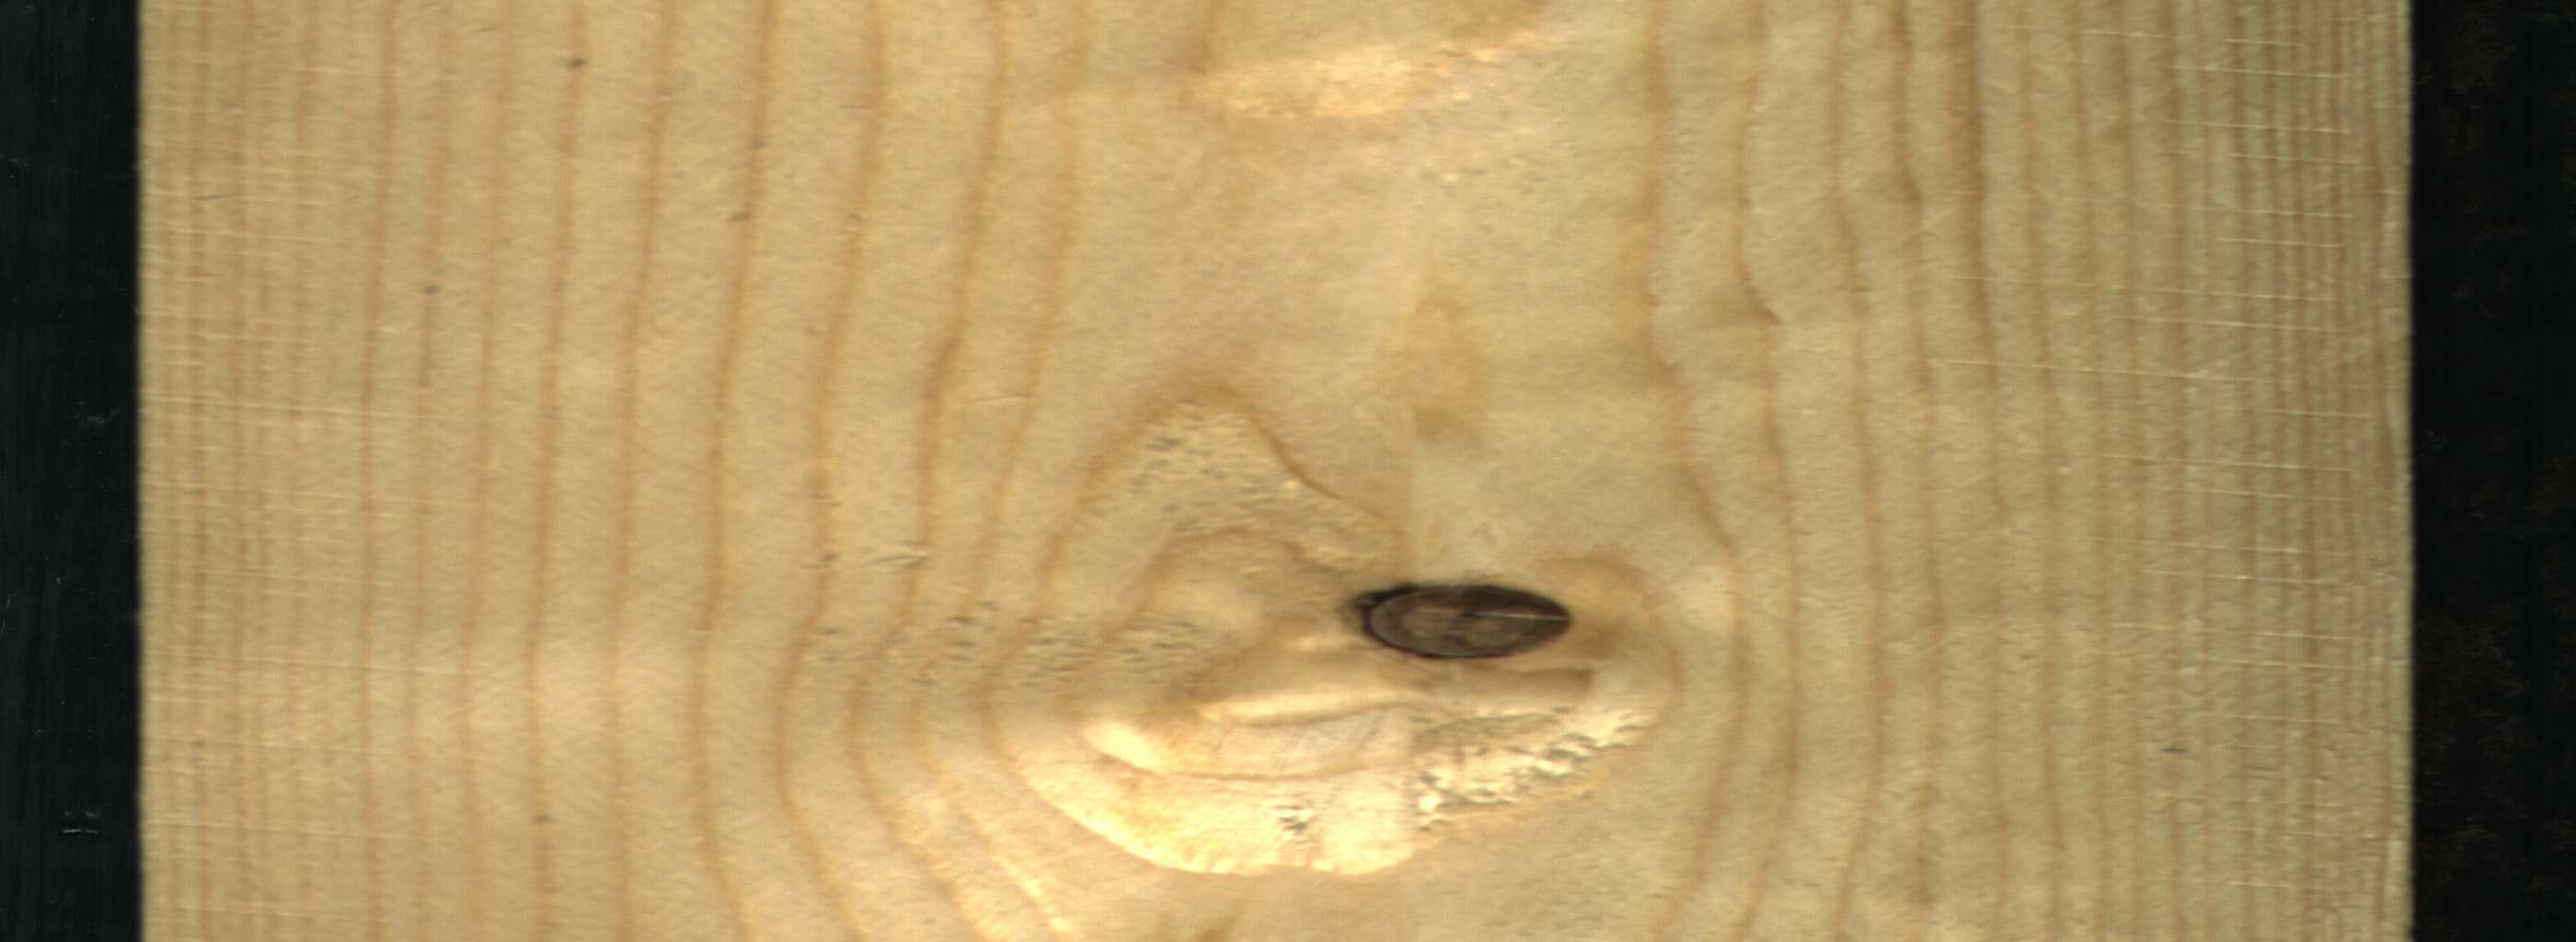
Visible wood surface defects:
Dead_Knot